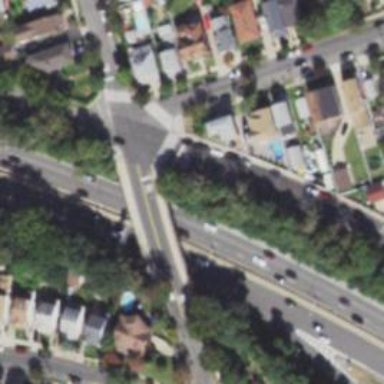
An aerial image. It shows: Marked road crossing.